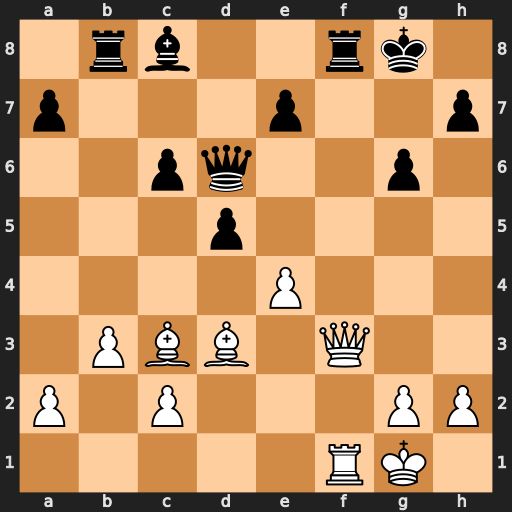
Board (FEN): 1rb2rk1/p3p2p/2pq2p1/3p4/4P3/1PBB1Q2/P1P3PP/5RK1
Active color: w
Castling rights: -
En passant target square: -
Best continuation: Qxf8#